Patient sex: M
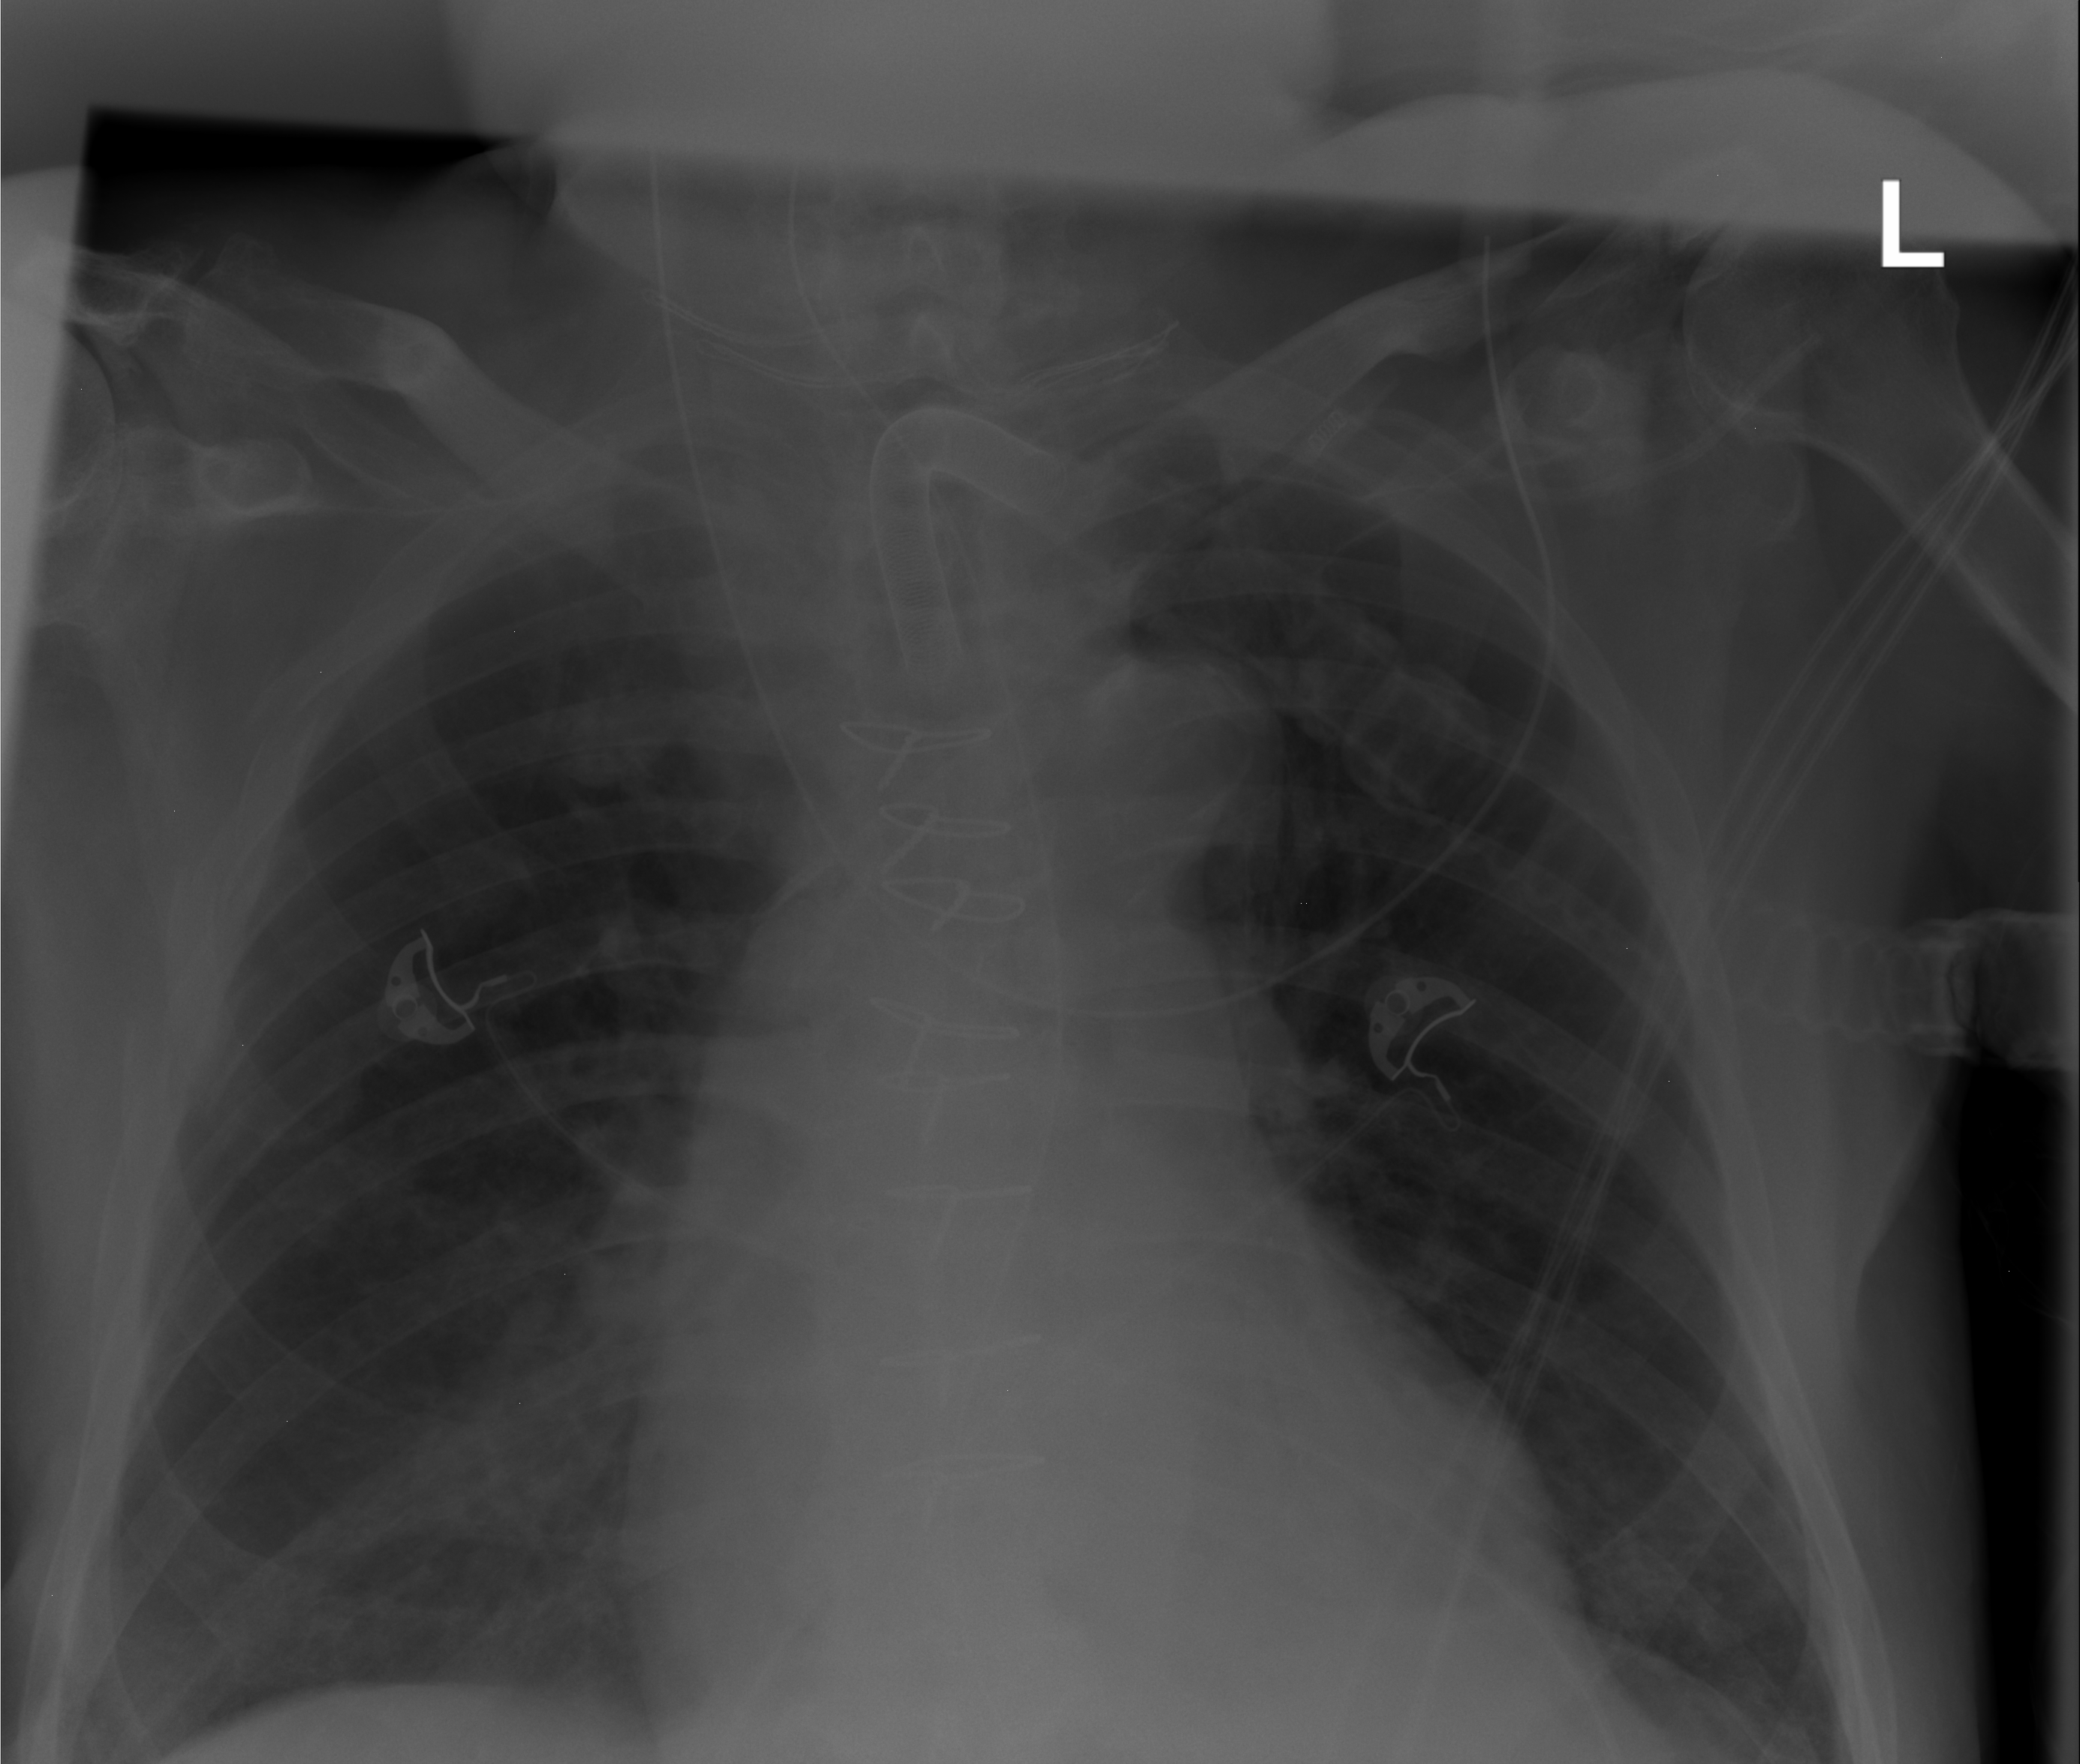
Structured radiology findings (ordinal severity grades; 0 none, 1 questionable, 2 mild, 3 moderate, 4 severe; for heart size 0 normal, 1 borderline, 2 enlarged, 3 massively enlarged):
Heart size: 2
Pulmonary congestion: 0
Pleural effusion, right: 0
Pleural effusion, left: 0
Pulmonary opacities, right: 1
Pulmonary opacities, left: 0
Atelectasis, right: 0
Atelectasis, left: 0